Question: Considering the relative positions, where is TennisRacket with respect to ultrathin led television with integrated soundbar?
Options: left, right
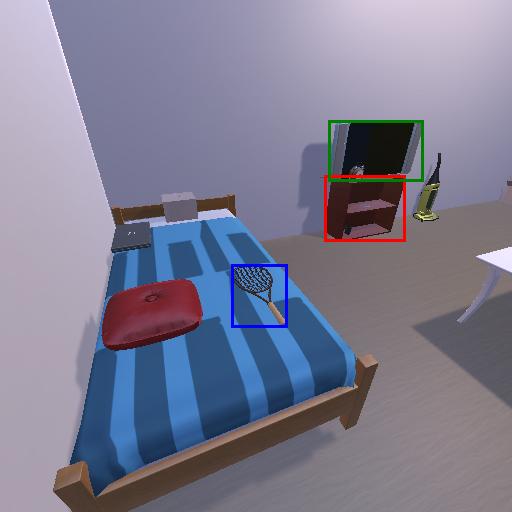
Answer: left